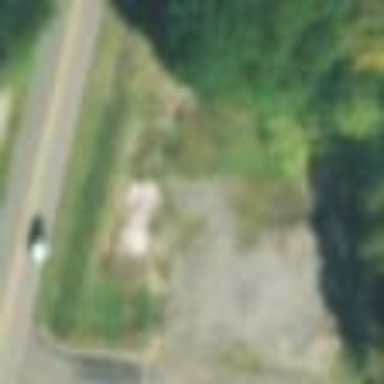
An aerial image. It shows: Brownfield site.